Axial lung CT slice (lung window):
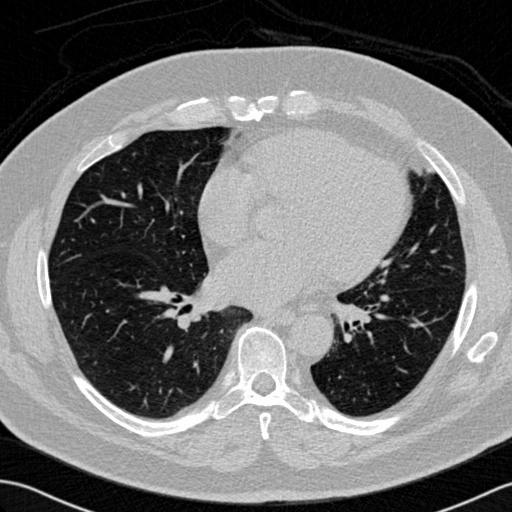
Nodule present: no